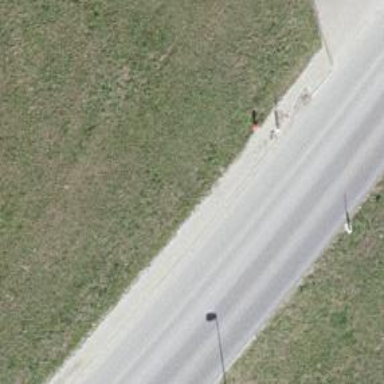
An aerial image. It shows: Sidewalk.